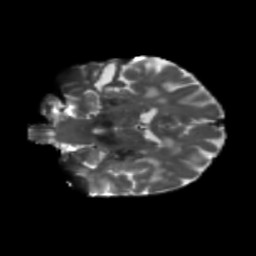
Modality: T2w
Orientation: coronal
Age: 62
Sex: female
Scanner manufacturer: siemens
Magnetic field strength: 3 T
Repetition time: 5.25 s
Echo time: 0.08 s